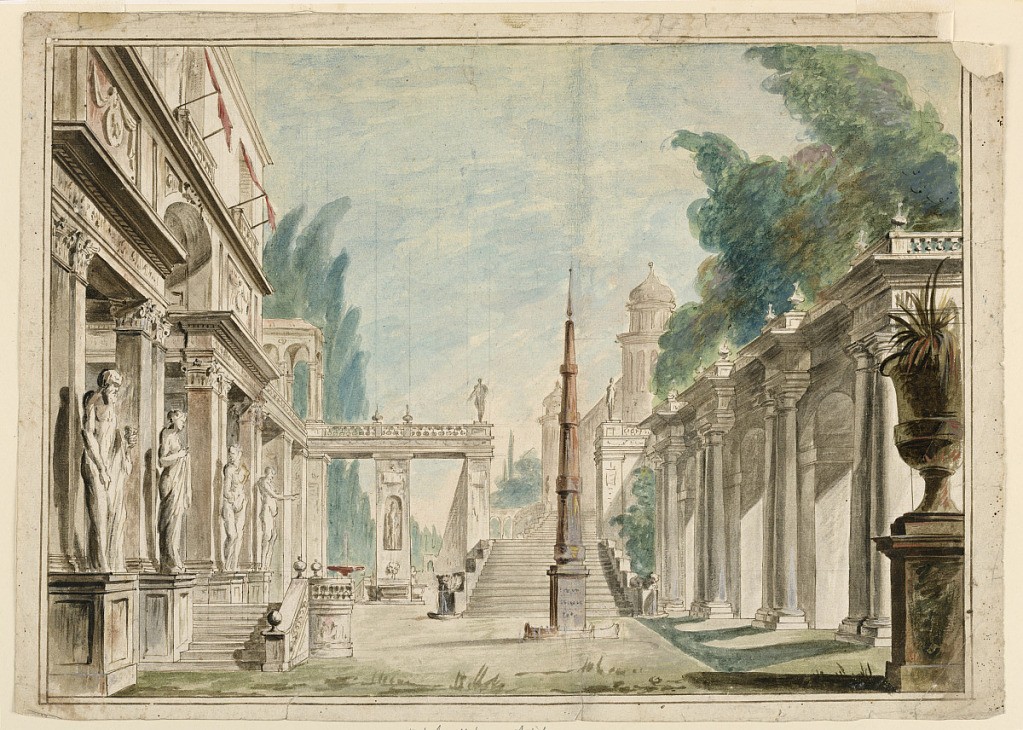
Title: Stage Design, Building Adjoining Park Scenery
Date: ca. 1750
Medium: Pen and brown ink, brush and wash on laid paper
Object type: Drawing
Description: Horizontal rectangle. Porticoes and arcades on both sides of a street leading up toward stairs in background and palace beyond. Park trees in the background on either side, four figurative sculptures at left, obelisk in center.